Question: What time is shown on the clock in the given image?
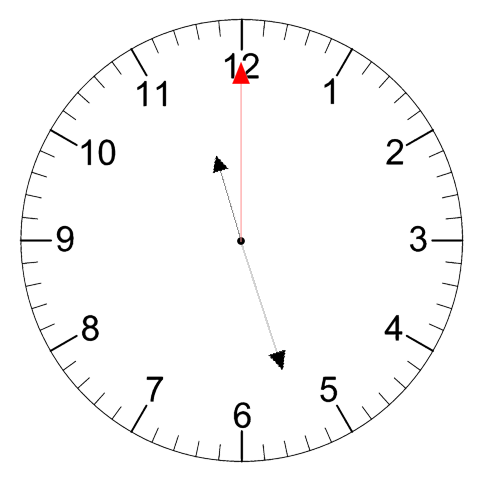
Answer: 11:27:00